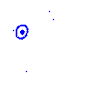
Particle: pion